Question: Using parse.com and JavaScript SDK.
Created a fiddle to show this issue <URL>
For example, at the moment you can add the user 'dave' multiple times. I'd like it to work that you can only add a user once.
More info
I want to be able to query the _User class and the FriendRequest class. Basically only returning a user that does not have a status of "Connected" from the FriendRequest class.
Using the below I get an error saying both queries must use the same class, whats the alternative to this or work around? Could I use 'matchesKeyInQuery' instead?
'''
var queryOne = new Parse.Query(Parse.User);
queryOne.equalTo("username", friendName); // find users that match
var queryTwo = new Parse.Query(FriendRequest);
queryTwo.notEqualTo("status", "Connected"); // find users that match
var mainQuery = Parse.Query.or(queryOne, queryTwo);
mainQuery.find({
'''
PARSE BACKEND.
So there can be multiple records in both the fromUser and toUser columns, but only one request to each user should be possible. For example
a3aePaphB4 can only have one record where a request is saved to netD5wqnRP

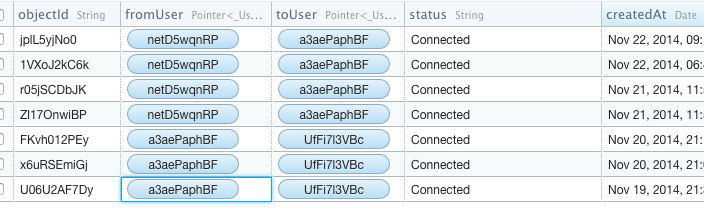
Answer: In section 1:
Pairing user's 'objectId' with 'pic' so you could find the exact user you need in section 2.
e.g. '{userId: pic url, ...}'
call 'Friendrequest' with userId as argument: 'Friendrequest(userId)'
In section 2:
If could not get any results related to currentUser and the chosen user from query then make a friend request. Sample code:
'''
var user = new Parse.User();
user.id = userId;
var query = new Parse.Query("FriendRequest");
query.containedIn("fromUser", [currentUser, user]);
query.containedIn("toUser", [currentUser, user]);
return query.first().then(function(record) {
if (!record) {
requestFriend.set("fromUser", currentUser);
requestFriend.set("toUser", user);
requestFriend.set("status", "Request sent")
return requestFriend.save().then(function() {
// request success
alert('A friend request has been sent: ' + requestFriend.id);
location.reload(true);
});
}
});
'''
Hope this would help you.